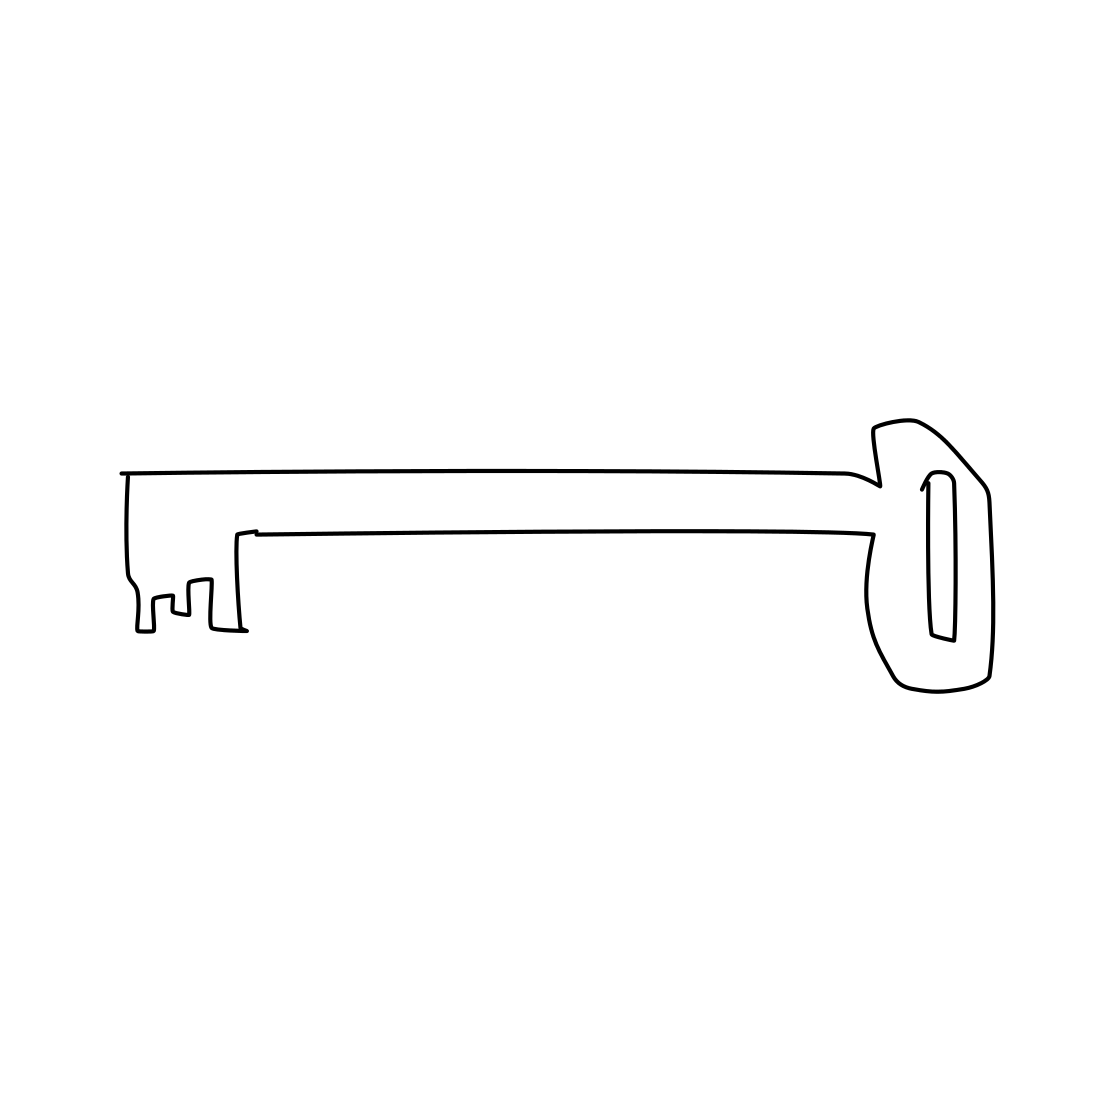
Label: key